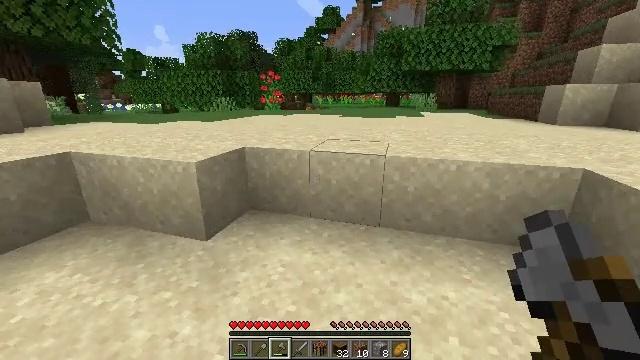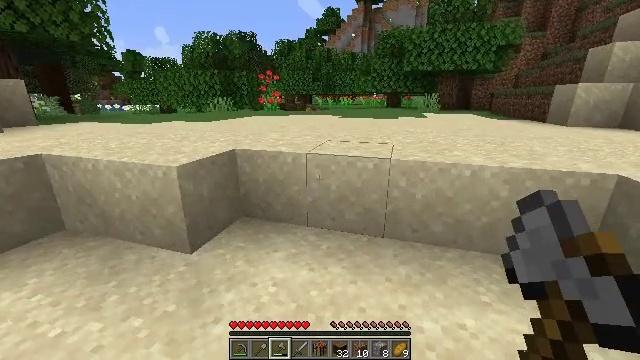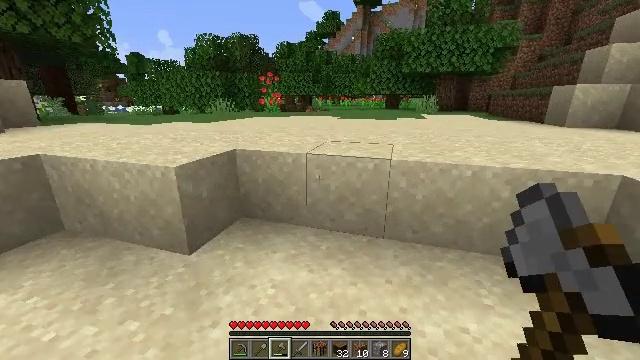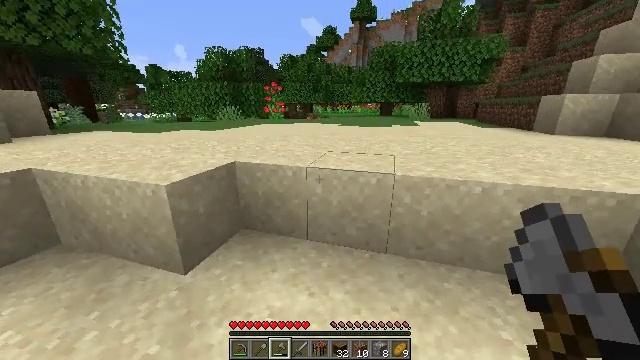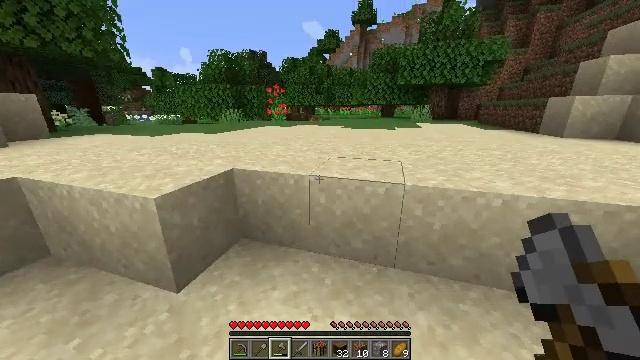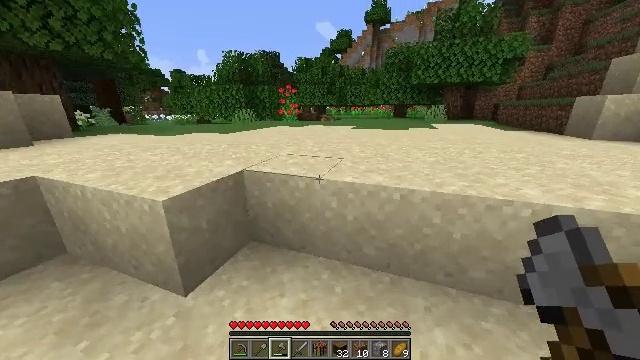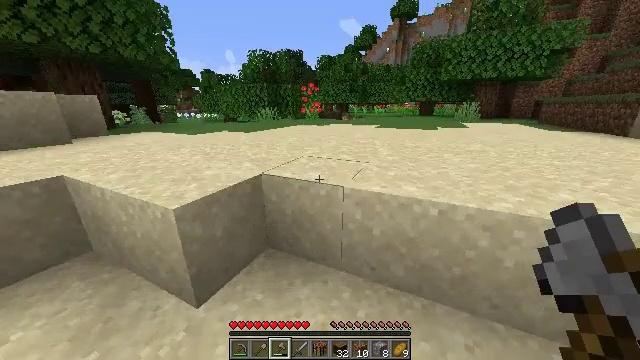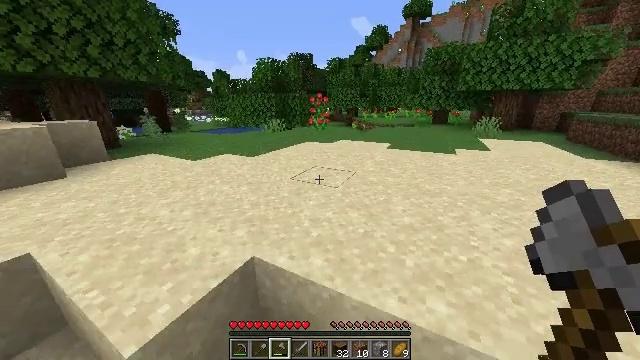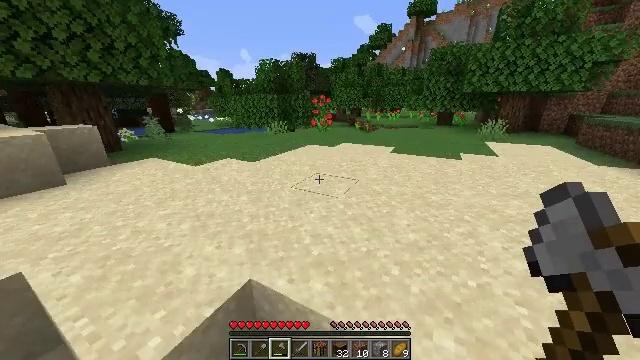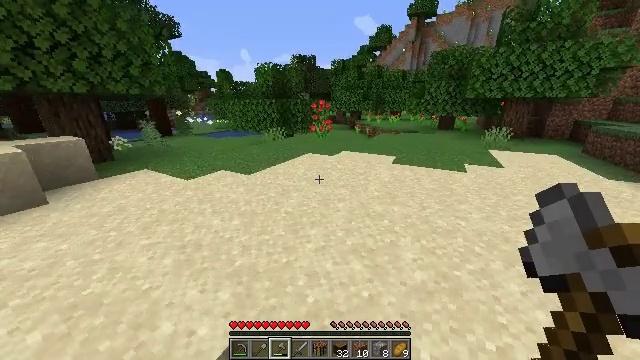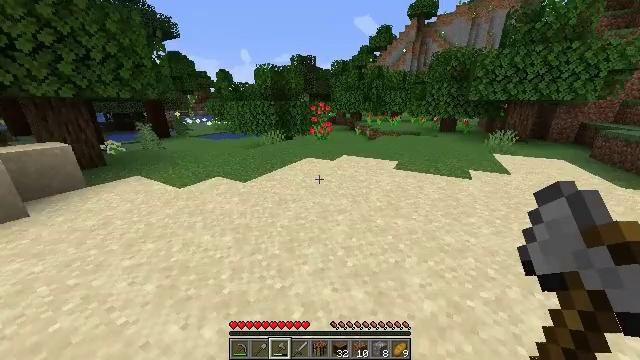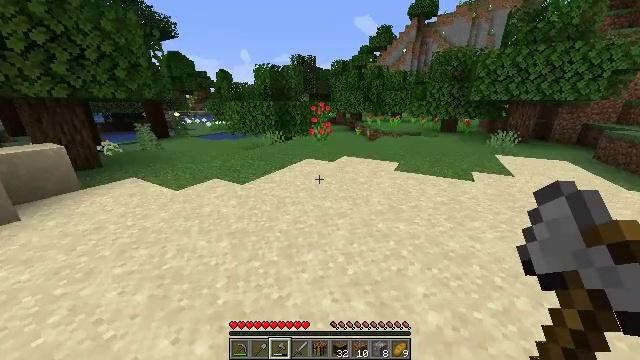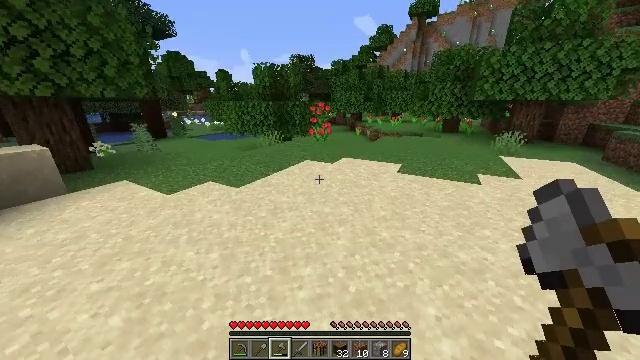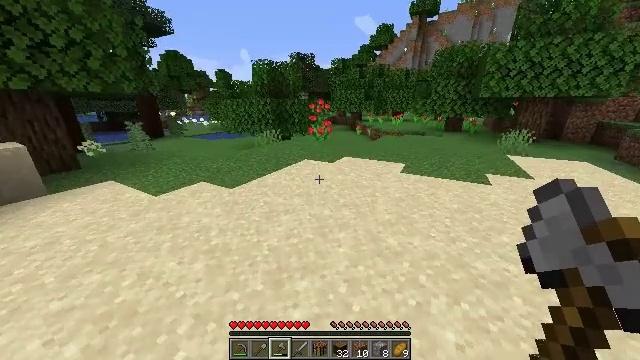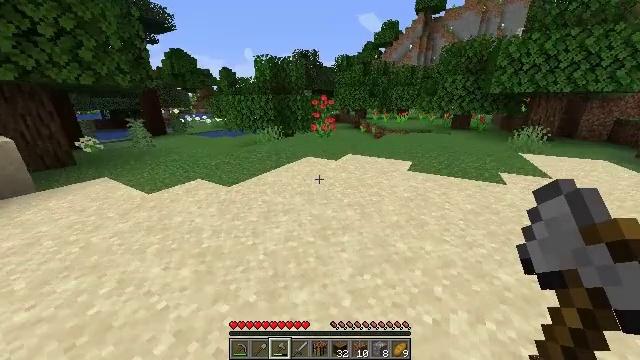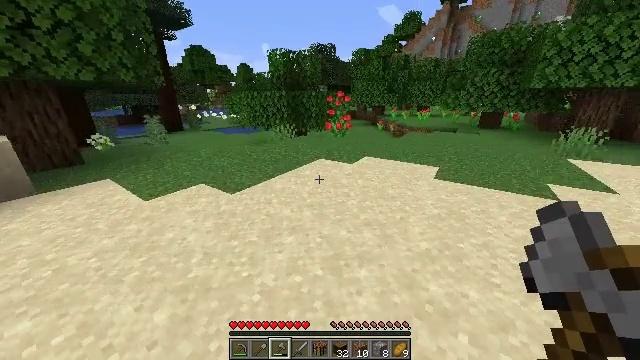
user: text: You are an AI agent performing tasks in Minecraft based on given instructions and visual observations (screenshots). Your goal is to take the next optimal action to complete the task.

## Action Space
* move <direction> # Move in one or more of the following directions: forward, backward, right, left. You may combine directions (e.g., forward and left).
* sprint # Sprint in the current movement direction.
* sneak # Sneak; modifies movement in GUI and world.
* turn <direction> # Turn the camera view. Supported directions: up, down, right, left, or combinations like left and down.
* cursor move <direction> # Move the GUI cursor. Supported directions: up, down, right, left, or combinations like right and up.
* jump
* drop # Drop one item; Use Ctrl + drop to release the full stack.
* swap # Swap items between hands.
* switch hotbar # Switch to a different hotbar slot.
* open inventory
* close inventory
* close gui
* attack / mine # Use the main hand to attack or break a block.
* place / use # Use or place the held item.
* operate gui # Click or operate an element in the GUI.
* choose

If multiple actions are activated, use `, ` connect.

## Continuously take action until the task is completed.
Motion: motion action
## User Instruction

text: Collect an orange tulip from the ground.
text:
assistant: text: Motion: move forward, sprint
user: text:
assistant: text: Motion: move forward, sprint
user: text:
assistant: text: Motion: move forward, sprint
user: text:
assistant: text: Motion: move forward, sprint
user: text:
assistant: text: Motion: move forward, sprint, turn left
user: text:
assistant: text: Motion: move forward, sprint, turn left, jump
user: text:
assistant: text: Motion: move forward, sprint, turn left, jump
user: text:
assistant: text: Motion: move forward, sprint, jump
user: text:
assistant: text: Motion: move forward, sprint, jump
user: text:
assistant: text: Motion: move forward, sprint, jump
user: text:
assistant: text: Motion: move forward, sprint, jump
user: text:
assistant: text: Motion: move forward, sprint, jump
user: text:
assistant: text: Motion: move forward, sprint, jump
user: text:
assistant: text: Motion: move forward, sprint, jump
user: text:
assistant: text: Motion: move forward, sprint, turn left, jump
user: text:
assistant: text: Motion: move forward, sprint, turn left, jump
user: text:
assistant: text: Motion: move forward, sprint, turn left, jump
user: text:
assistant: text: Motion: move forward, sprint, turn left, jump
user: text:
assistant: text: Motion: move forward, sprint, turn left, jump
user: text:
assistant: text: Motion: move forward, sprint, jump
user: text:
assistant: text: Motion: move forward, sprint, jump
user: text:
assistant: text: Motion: move forward, sprint, jump
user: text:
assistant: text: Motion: move forward, sprint, jump
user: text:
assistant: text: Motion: move forward, sprint, turn left, jump
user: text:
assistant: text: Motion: move forward, sprint, turn left, jump
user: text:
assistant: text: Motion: move forward, sprint, turn left, jump
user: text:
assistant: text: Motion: move forward, sprint, turn left, jump
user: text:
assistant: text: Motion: move forward, sprint, turn left, jump
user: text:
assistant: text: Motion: move forward, sprint, turn left, jump
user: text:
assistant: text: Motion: move forward, sprint, jump